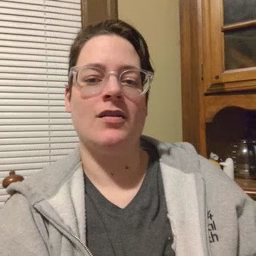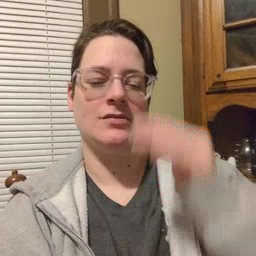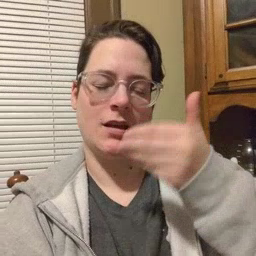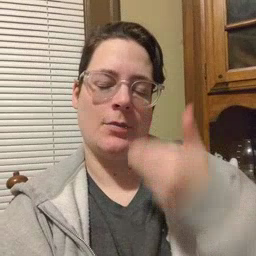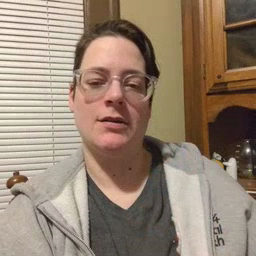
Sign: sleepy